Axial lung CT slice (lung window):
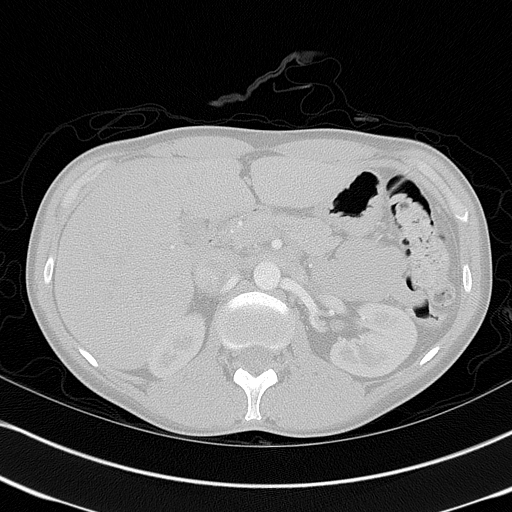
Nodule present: no